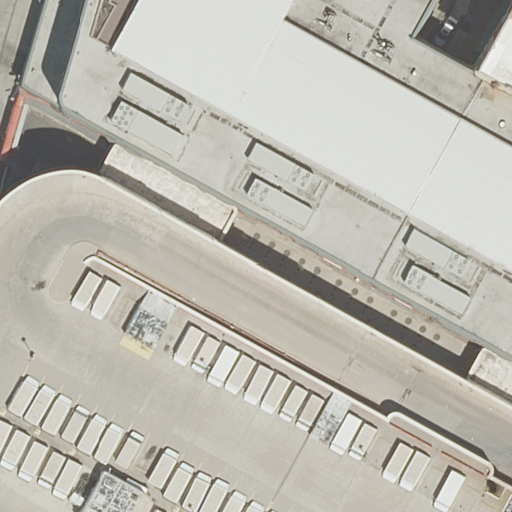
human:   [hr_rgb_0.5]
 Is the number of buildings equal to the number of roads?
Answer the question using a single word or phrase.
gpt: no

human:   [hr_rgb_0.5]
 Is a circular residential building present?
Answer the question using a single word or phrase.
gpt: no

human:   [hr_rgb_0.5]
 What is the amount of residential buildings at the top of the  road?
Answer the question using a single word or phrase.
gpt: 1

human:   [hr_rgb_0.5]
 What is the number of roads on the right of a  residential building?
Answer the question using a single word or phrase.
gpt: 0

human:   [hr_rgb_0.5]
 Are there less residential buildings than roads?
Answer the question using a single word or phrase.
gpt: no

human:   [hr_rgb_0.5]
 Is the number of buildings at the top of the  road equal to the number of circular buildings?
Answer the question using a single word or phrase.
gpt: no

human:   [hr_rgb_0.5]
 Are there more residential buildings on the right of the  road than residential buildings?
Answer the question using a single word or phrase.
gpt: no

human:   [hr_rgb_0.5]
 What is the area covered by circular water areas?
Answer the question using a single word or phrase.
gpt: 0m2

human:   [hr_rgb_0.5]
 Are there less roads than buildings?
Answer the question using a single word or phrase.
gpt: yes

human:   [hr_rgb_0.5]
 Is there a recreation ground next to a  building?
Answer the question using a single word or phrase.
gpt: no

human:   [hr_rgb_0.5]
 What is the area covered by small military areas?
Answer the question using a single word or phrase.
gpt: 0m2

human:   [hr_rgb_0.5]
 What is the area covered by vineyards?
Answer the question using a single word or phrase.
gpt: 0m2

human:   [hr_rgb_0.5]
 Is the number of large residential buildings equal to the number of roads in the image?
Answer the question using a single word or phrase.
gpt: no

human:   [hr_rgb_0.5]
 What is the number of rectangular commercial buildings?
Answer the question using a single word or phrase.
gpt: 0

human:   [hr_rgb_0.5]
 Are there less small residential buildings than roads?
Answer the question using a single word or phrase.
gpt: no

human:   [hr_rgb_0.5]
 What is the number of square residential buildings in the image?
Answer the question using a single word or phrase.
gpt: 0

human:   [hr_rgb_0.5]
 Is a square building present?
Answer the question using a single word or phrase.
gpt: no

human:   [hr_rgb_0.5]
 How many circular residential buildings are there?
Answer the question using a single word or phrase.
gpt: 0

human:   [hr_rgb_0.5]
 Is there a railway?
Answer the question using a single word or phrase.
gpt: no

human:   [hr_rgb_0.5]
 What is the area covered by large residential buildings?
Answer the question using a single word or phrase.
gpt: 8174m2

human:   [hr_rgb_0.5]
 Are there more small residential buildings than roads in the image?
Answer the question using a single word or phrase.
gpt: no

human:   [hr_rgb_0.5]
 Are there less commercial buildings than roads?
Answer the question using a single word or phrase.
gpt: yes

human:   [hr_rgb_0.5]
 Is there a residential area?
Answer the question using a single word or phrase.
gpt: no

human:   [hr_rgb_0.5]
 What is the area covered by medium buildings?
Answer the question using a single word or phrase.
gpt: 0m2

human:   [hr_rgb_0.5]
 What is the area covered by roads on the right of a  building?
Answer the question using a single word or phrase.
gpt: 0m2

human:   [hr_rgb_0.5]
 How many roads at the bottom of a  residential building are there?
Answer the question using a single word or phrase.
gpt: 1

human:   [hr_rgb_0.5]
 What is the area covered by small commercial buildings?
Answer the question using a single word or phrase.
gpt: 0m2

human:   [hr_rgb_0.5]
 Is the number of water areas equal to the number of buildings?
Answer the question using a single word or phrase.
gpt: no

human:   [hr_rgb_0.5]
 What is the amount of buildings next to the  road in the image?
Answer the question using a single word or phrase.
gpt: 3

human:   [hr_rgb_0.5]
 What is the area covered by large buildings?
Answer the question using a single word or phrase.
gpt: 8174m2

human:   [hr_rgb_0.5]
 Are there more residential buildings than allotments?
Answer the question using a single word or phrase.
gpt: yes

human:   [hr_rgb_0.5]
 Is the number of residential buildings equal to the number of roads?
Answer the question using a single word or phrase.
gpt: no

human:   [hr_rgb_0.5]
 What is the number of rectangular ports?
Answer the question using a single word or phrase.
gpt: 0

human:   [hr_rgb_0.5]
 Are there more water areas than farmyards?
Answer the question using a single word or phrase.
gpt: no

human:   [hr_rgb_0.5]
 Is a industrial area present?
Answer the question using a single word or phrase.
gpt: no

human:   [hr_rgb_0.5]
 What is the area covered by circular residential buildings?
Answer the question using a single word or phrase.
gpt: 0m2